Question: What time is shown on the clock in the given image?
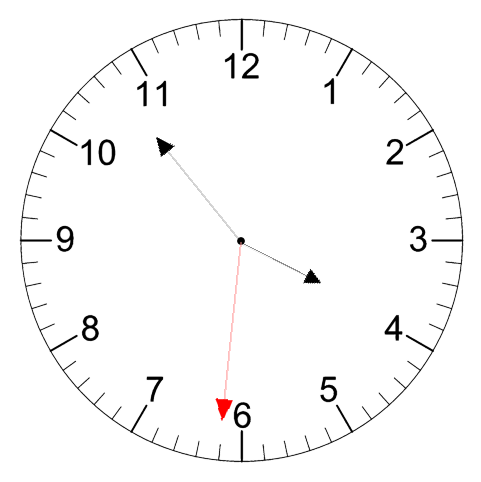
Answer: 03:53:31